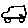
Label: car